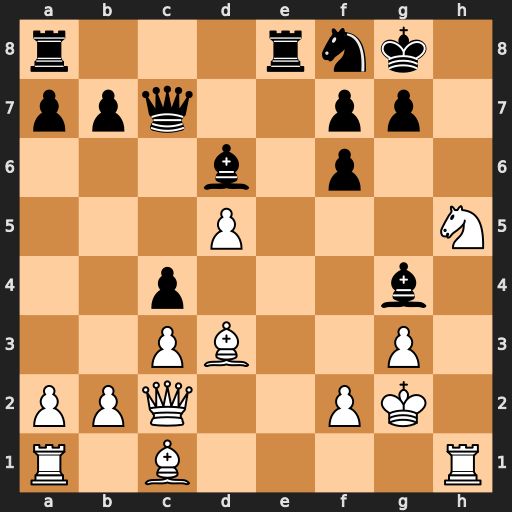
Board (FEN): r3rnk1/ppq2pp1/3b1p2/3P3N/2p3b1/2PB2P1/PPQ2PK1/R1B4R
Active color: w
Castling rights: -
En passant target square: -
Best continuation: Nxf6+ gxf6 Bh7+ Nxh7 Qxh7+